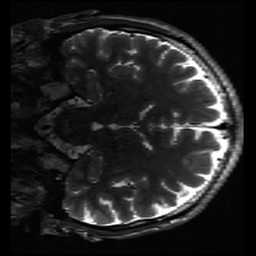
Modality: inplaneT2
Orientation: coronal